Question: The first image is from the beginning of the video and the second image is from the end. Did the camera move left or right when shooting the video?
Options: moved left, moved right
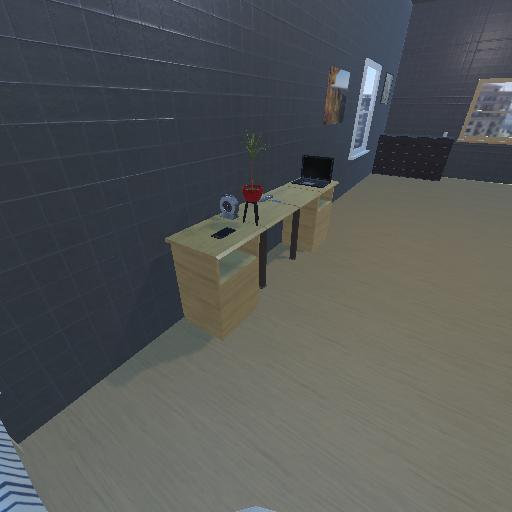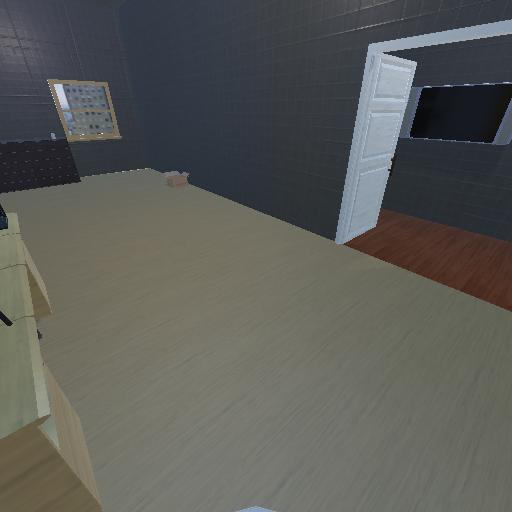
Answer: moved left